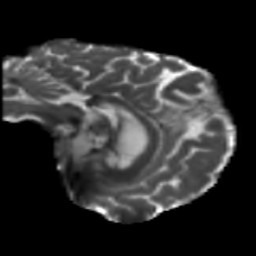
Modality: T2w
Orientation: sagittal
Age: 68
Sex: female
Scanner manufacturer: siemens
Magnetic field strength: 3 T
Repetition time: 5.47 s
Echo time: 0.0854 s